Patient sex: F
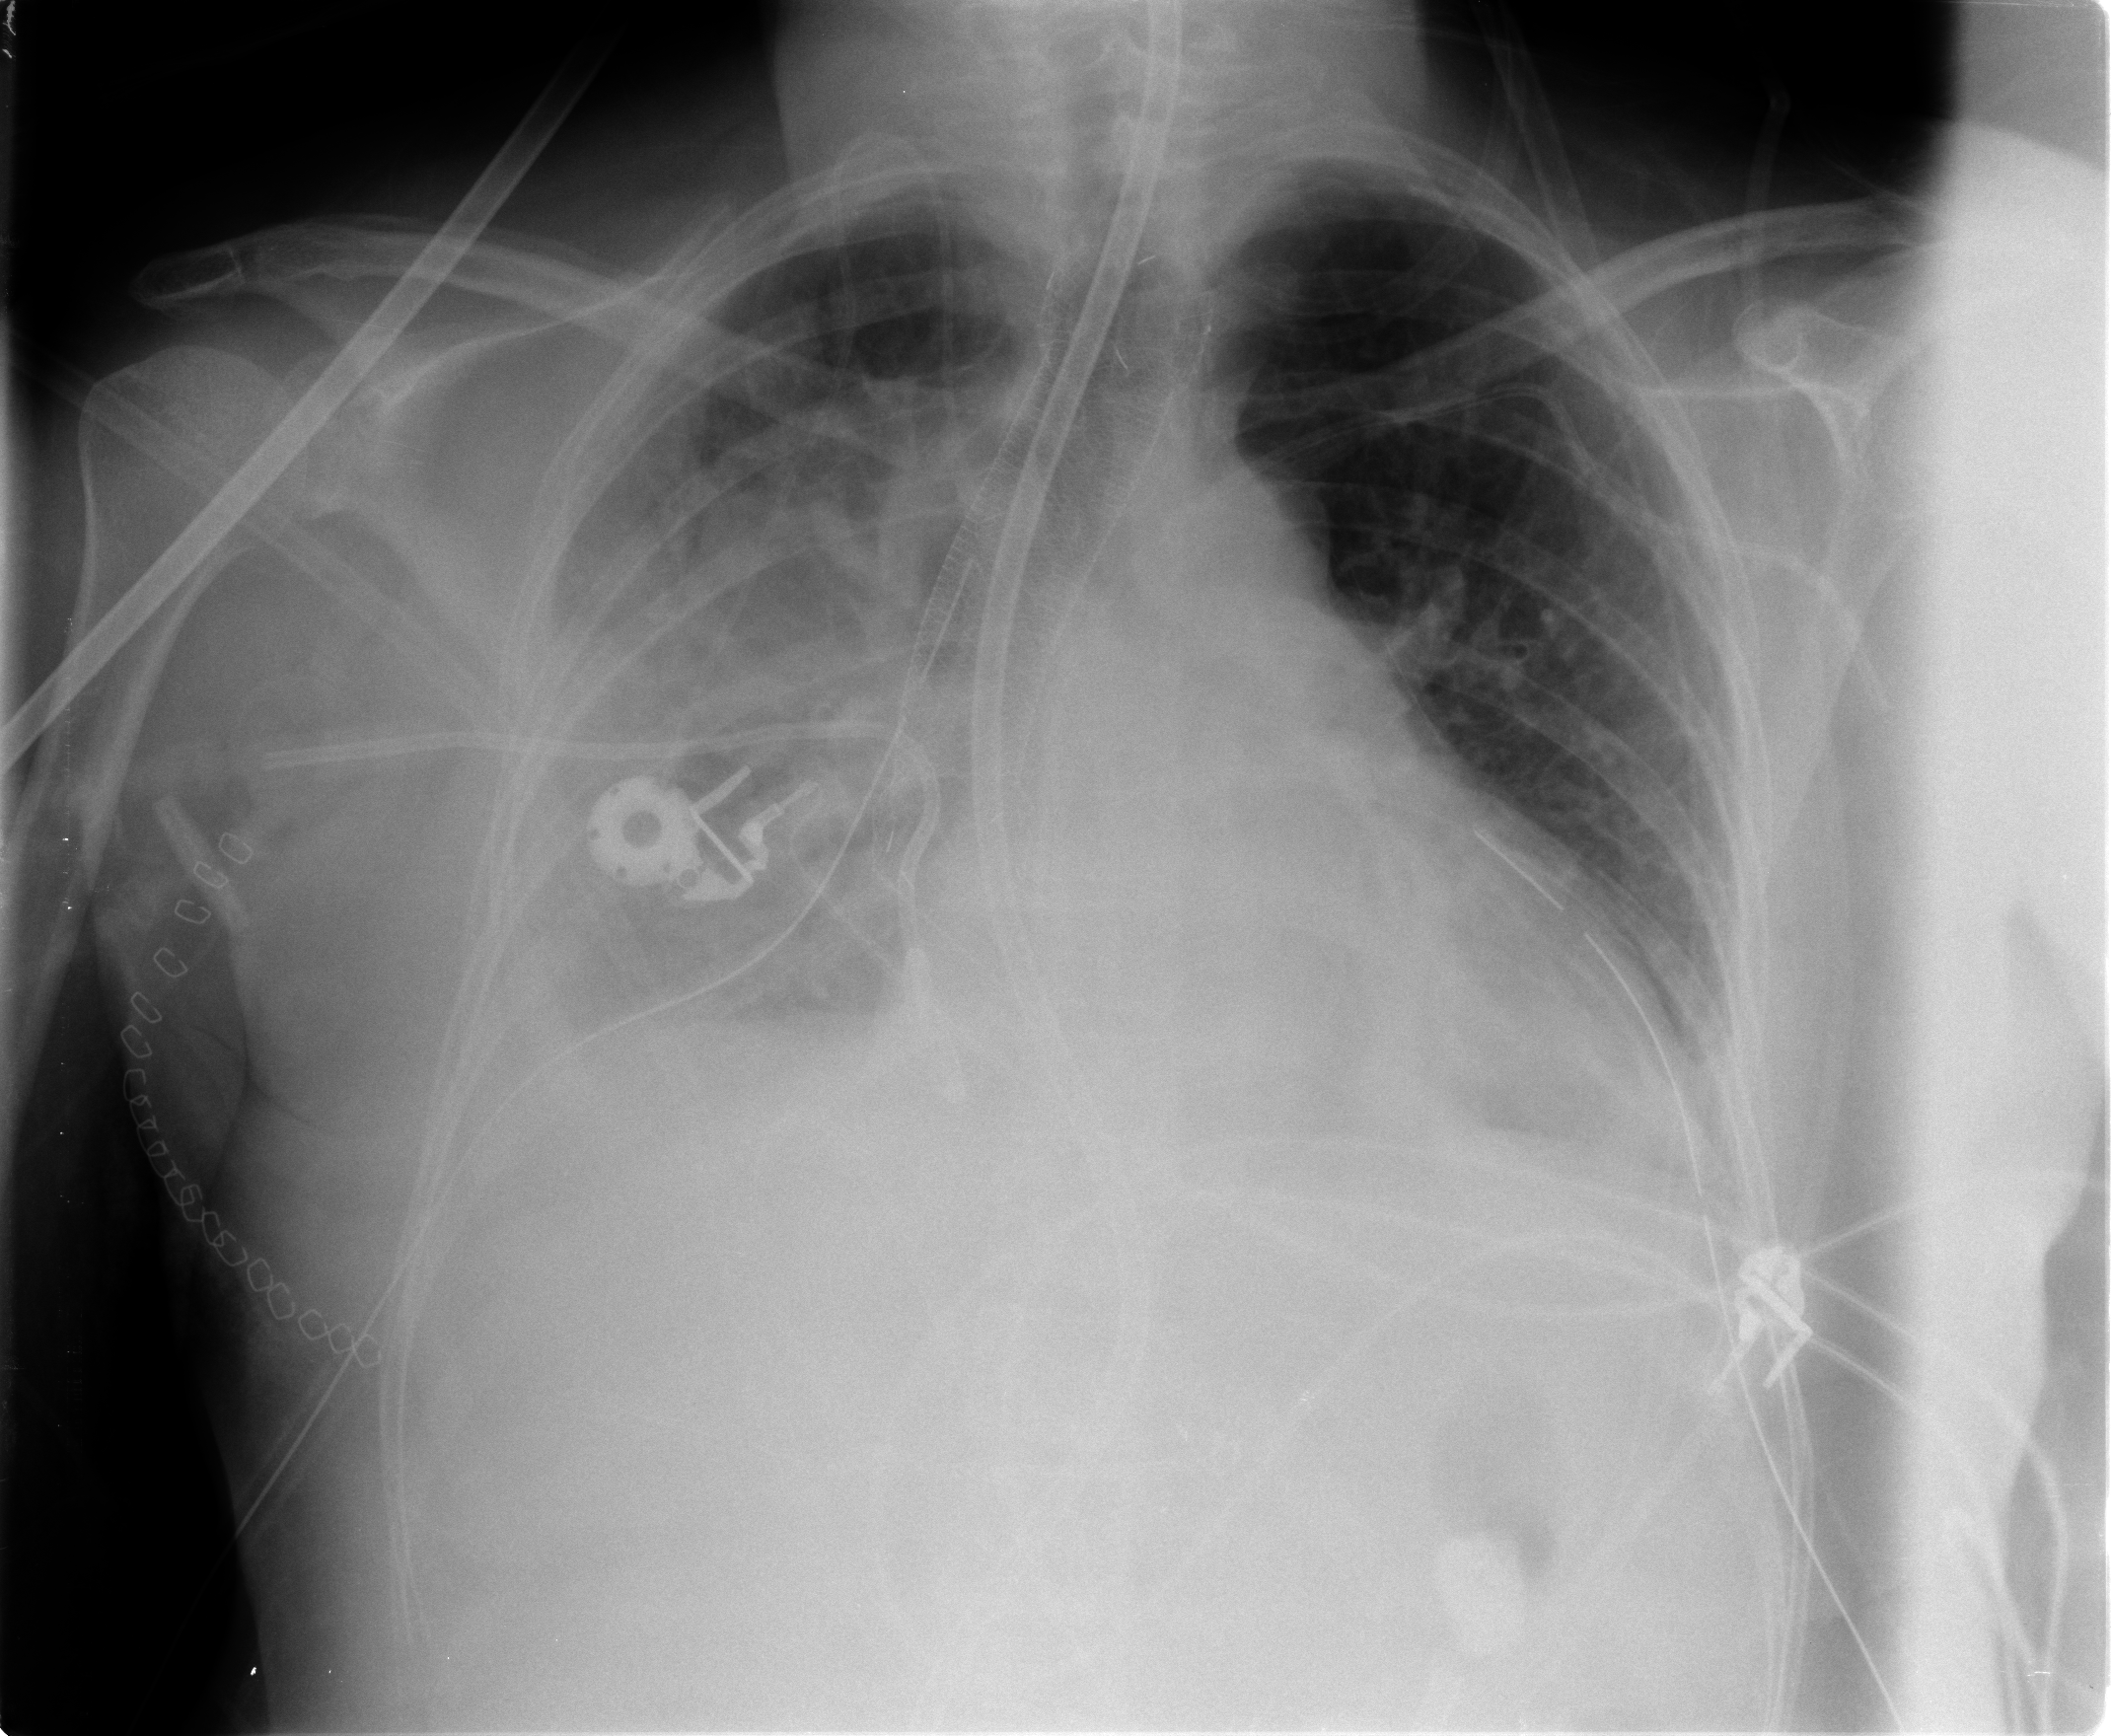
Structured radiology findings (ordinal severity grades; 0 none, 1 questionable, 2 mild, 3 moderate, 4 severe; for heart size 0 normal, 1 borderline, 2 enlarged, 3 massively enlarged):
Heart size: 2
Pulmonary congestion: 2
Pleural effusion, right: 3
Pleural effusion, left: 1
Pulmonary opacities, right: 2
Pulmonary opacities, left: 1
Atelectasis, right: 3
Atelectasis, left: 2